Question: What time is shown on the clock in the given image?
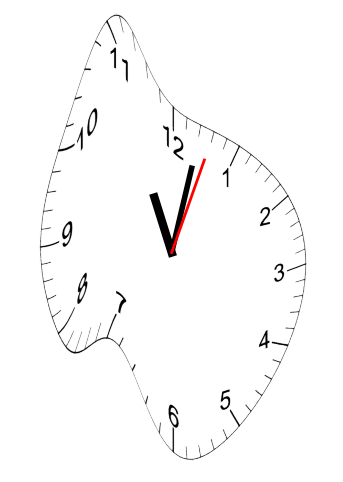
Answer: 11:02:03